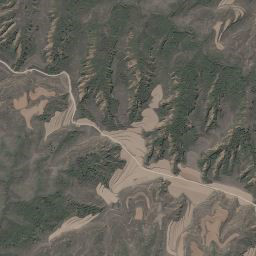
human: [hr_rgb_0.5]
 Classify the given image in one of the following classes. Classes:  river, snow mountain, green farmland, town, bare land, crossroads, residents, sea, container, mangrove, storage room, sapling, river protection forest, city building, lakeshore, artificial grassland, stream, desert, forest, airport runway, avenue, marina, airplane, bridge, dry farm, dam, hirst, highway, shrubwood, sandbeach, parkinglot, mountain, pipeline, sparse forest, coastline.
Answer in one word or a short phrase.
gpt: mountain